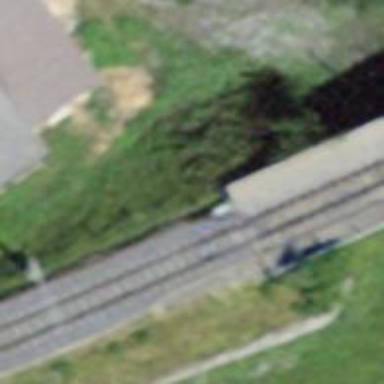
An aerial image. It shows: Narrow-gauge railway bridge with electrified contact line.